Question: I don't get it ;-(
I want to center a div with a text contained in another div. The inner div is rotated by 90 degres. So far so good. My problem is that I can't get the inner div to align horizontal to the left of the outer div.
How can this be done?
<URL>
HTML:
'''
<div class="outer">
<div class="inner">
12345678901234567890
</div>
</div>
'''
CSS:
'''
div {
border: 1px solid red;
}
.outer {
position: absolute;
top: 0px;
height: 300px;
width: 30px;
}
.inner {
transform: translateX(-50%) translateY(-50%) rotate(90deg);
margin-left: 10px;
position: relative;
top: 50%;
text-align: center;
}
'''

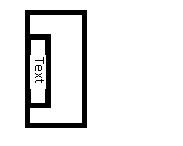
Answer: Set the inner div to 'position:absolute' too.
<URL>
'''
div {
border: 1px solid red;
}
.outer {
position: absolute;
top: 0px;
height: 300px;
width: 30px;
}
.inner {
transform: translateX(-50%) translateY(-50%) rotate(90deg);
margin-left: 10px;
position: absolute;
top: 50%;
text-align: center;
}
'''
'''
<div class="outer">
<div class="inner">
12345678901234567890
</div>
</div>
'''